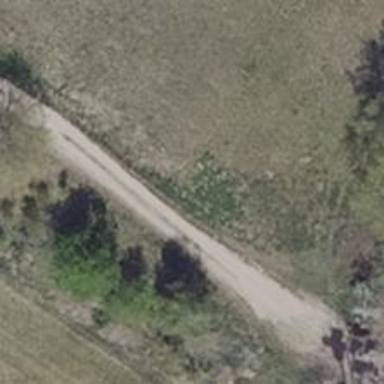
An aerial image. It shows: Dirt track road with grade2 tracktype.